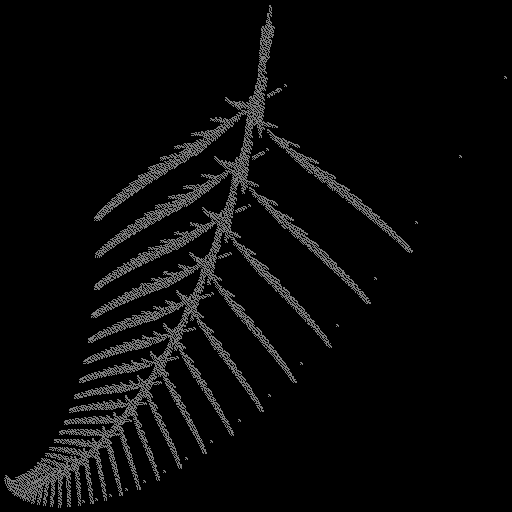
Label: deerfern